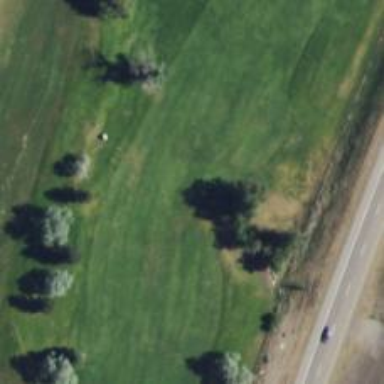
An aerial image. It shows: Golf hole.